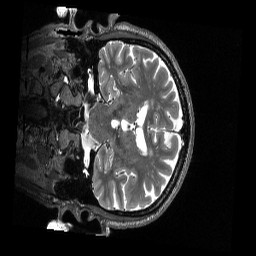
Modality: T2w
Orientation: coronal
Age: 77
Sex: male
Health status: healthy
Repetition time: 3.2 s
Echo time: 0.563 s